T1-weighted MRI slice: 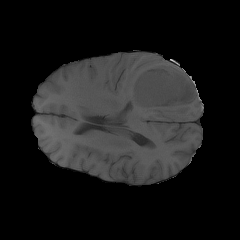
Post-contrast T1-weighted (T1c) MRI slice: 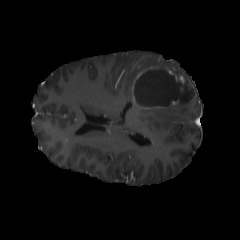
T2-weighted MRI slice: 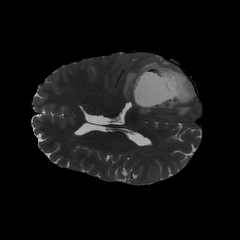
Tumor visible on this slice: yes